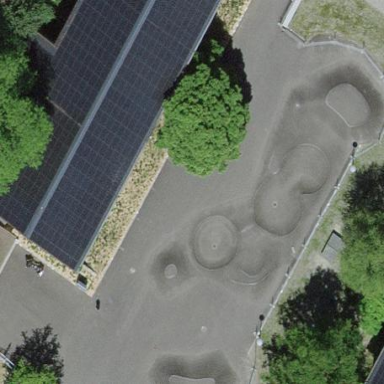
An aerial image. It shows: Concrete pitch for leisure land activities.